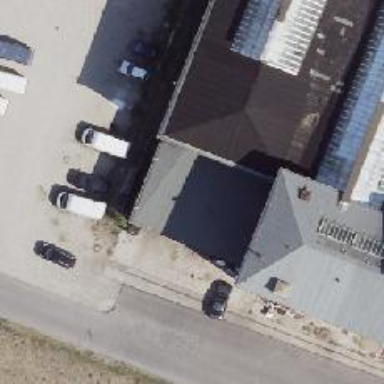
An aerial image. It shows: Car repair shop.